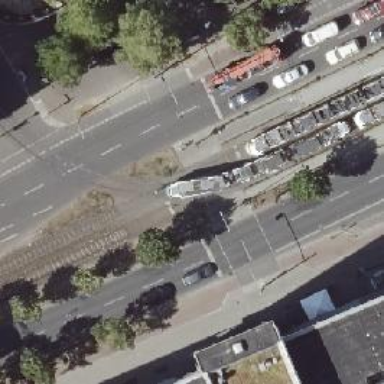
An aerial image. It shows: Footway that serves as traffic island.